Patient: sex F, age 57
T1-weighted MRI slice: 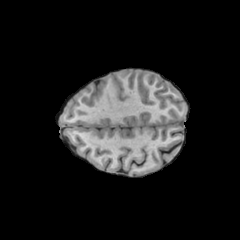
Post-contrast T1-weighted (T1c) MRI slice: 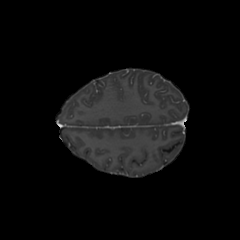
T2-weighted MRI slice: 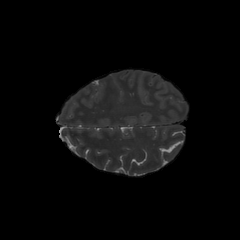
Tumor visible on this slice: no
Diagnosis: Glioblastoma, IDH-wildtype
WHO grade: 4